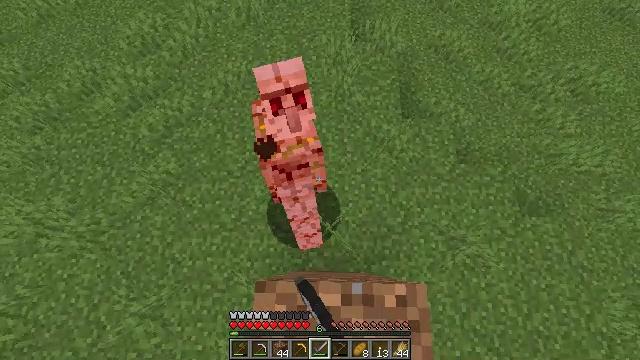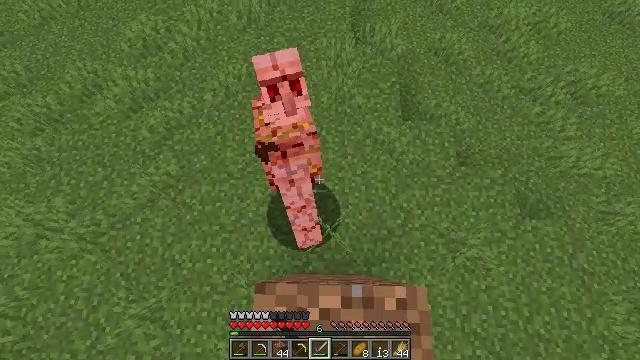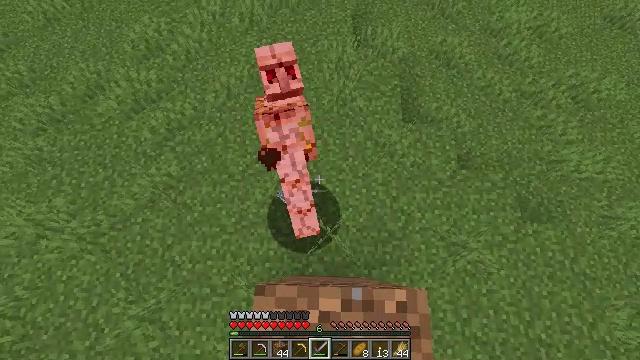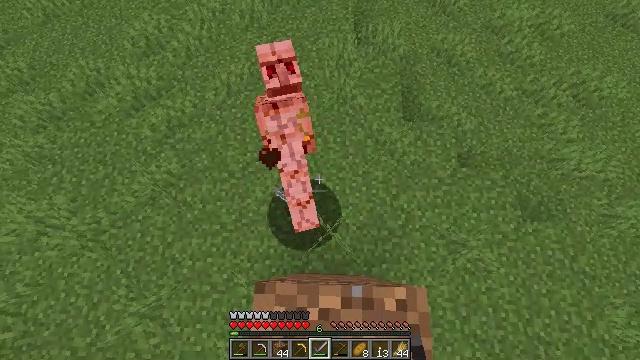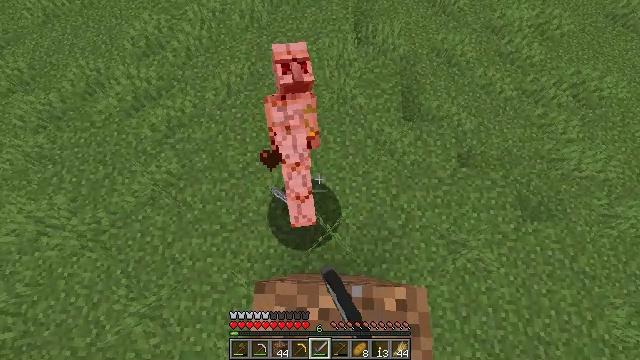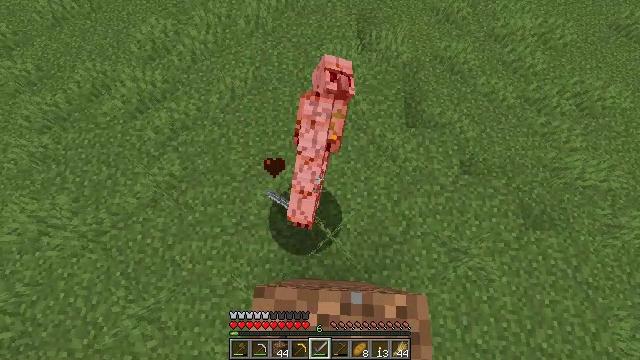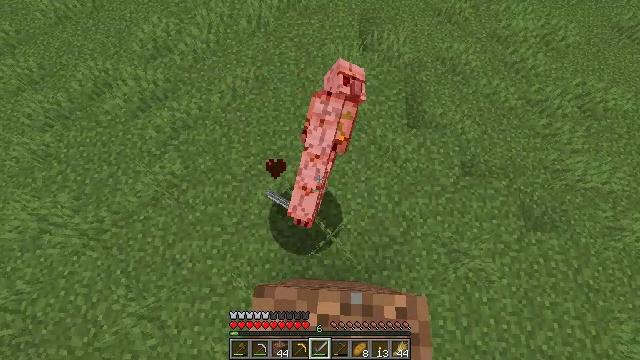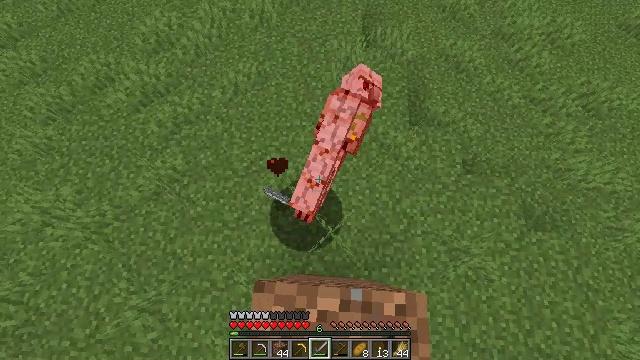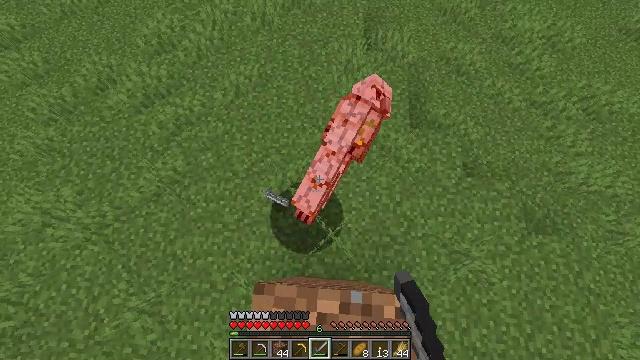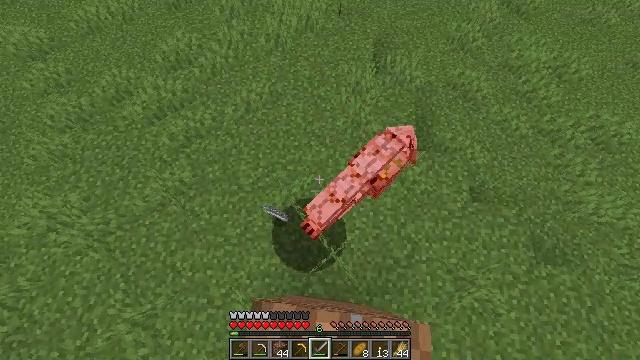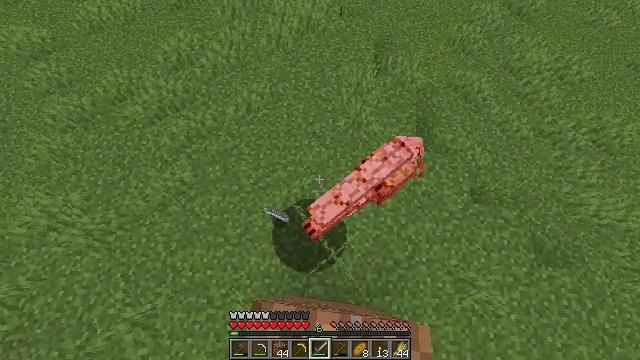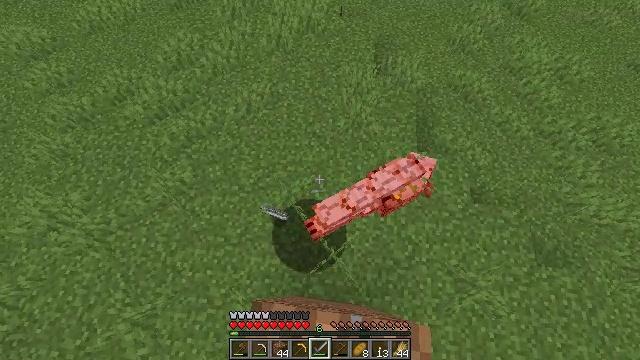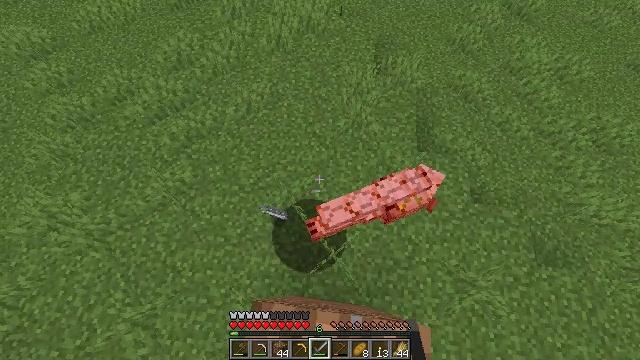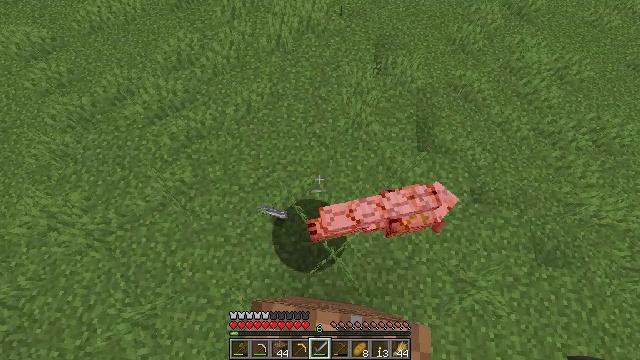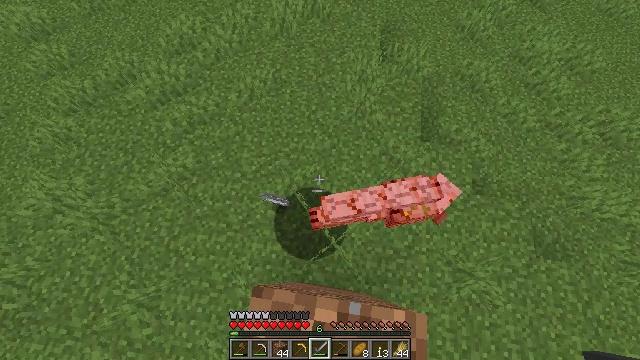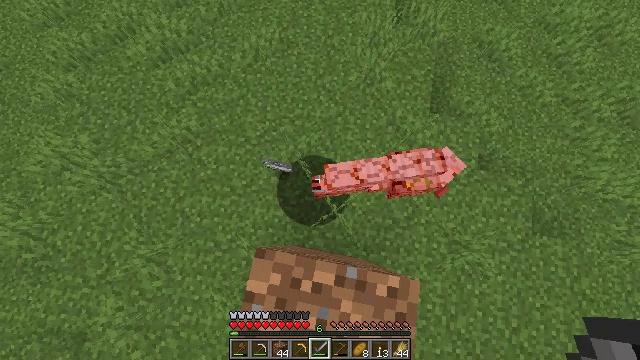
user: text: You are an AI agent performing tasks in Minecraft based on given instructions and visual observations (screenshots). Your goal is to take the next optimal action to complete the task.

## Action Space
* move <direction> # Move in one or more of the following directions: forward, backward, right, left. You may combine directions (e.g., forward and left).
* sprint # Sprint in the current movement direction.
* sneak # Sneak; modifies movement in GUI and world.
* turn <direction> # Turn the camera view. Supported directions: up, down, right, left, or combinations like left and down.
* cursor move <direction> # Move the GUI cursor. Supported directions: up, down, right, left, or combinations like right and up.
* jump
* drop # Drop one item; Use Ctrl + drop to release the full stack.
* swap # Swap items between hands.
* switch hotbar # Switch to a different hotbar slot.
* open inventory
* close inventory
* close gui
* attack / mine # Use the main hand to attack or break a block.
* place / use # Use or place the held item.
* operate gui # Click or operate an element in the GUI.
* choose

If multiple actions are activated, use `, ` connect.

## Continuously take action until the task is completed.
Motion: motion action
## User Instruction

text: Create a shield using the crafting table.
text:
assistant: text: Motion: attack / mine
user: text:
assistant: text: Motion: no_op
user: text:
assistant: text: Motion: attack / mine
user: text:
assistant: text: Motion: attack / mine
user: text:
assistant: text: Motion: turn left and up, attack / mine
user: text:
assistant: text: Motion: no_op
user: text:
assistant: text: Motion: attack / mine
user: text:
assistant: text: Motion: attack / mine
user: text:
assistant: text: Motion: turn left and up, attack / mine
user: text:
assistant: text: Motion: no_op
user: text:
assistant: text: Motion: no_op
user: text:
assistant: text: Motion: no_op
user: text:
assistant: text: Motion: no_op
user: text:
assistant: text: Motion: turn left and down
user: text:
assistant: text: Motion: turn left and down
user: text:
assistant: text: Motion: move forward, turn left and down
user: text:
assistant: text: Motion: move forward, turn left and down
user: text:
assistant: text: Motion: move forward, turn left
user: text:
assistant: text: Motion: move forward, turn left and up
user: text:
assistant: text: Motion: turn left and up
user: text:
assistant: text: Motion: turn left and up
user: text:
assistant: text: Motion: no_op
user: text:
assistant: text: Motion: no_op
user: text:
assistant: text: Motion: no_op
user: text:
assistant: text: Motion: turn left and up
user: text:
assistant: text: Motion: turn left and up
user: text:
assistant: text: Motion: turn left and up
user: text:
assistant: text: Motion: turn left and up
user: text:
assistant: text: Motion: turn left and up
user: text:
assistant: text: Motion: turn left and up